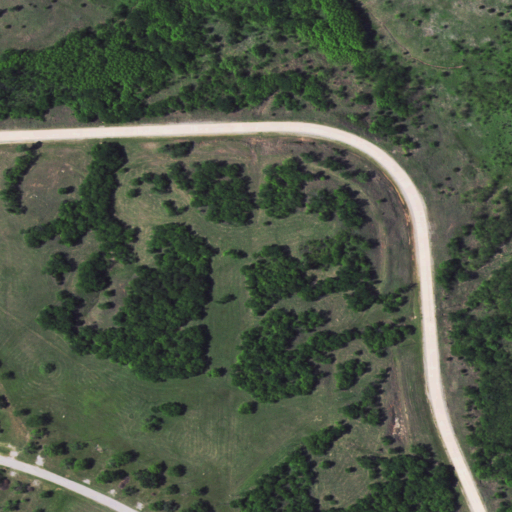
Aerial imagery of mountain in Oklahoma named Ennis Knob containing grassland, deciduous forest, open development, low intensity development, medium intensity development, and shrub